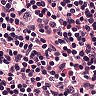
Metastatic tissue present: no